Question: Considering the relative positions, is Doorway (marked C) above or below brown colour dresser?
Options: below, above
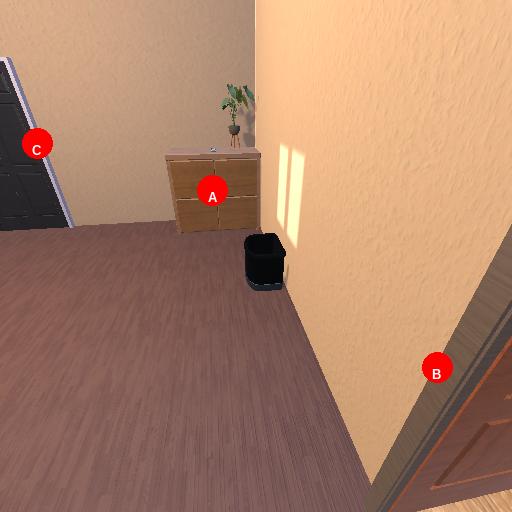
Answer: below